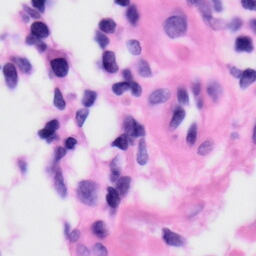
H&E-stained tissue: Skin